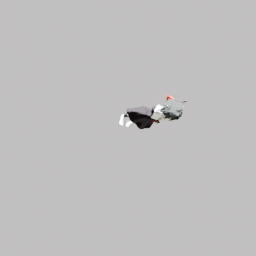
Label: people